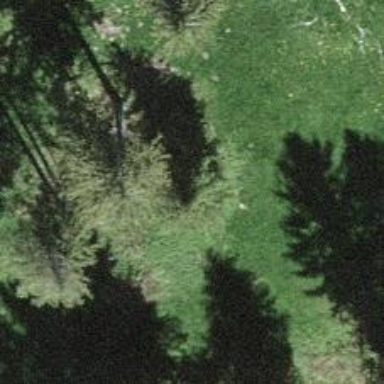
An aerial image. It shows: Single tag "natural: tree."